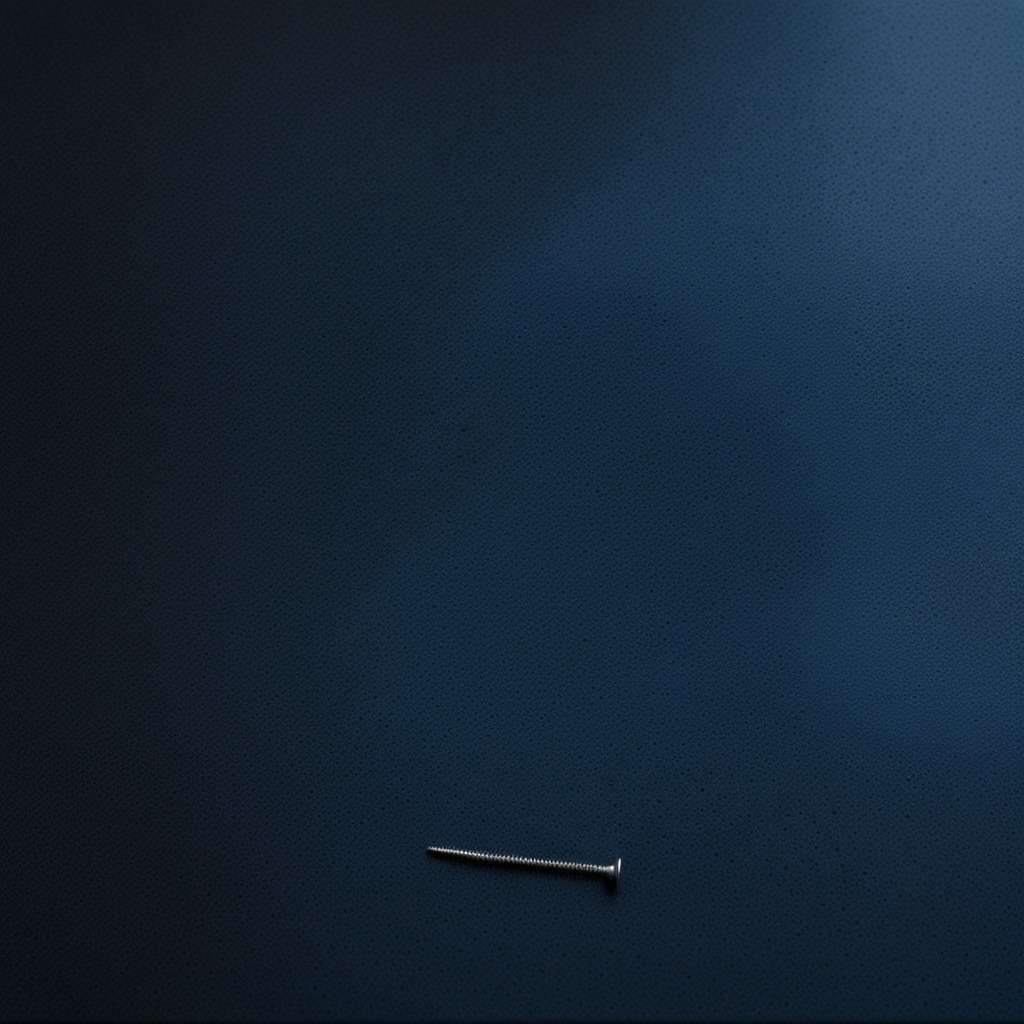
A metal screw lies on the clean granite tabletop.